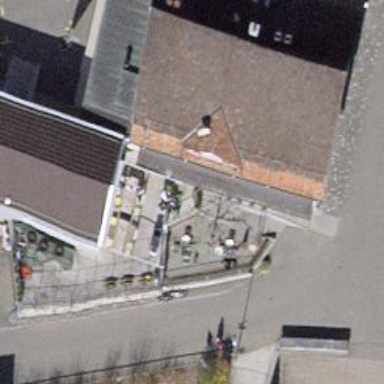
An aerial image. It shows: Café.